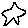
Label: star